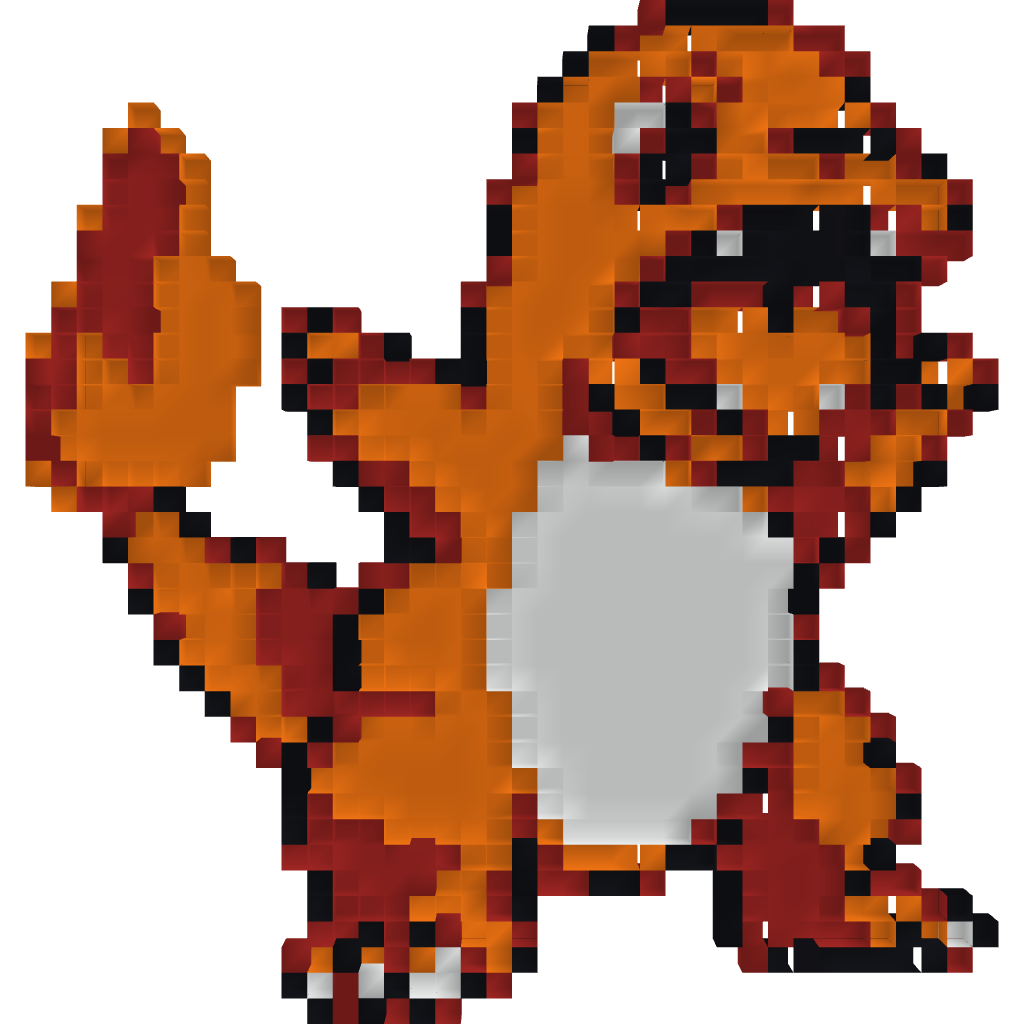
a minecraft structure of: Charmander Sprite